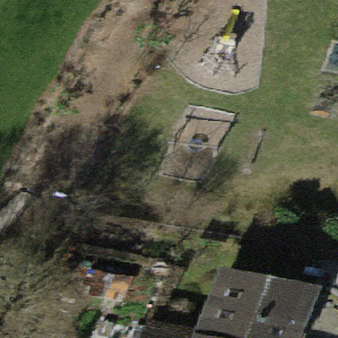
Label: other